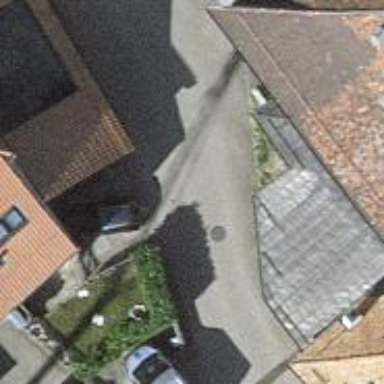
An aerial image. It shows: Residential road.